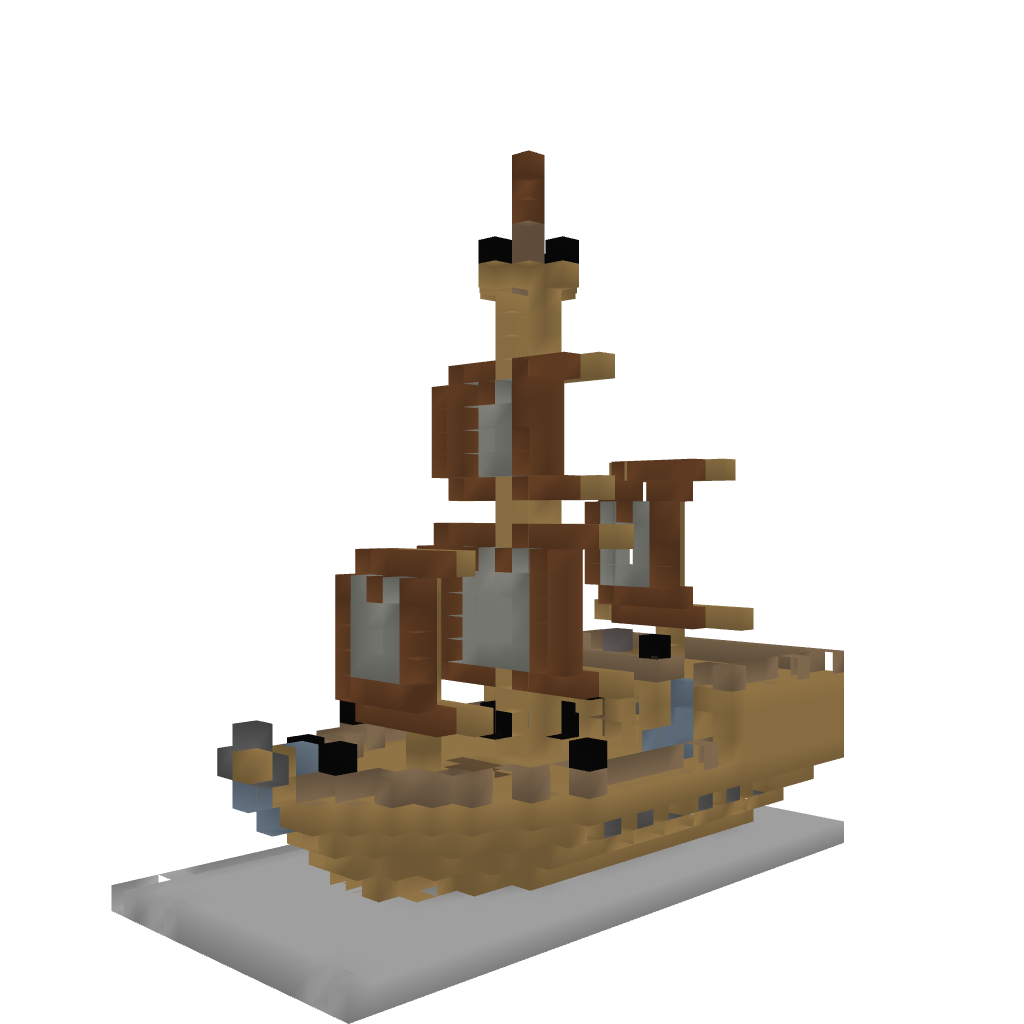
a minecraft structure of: The Pirate Ship